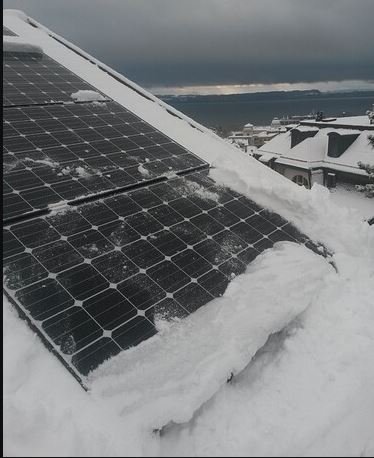
Label: Snow-Covered